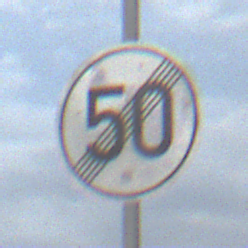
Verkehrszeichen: EndeGeschwindigkeit50
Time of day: Night
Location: Outdoor (Nature)
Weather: Overcast
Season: NotSpecified
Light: Artificial